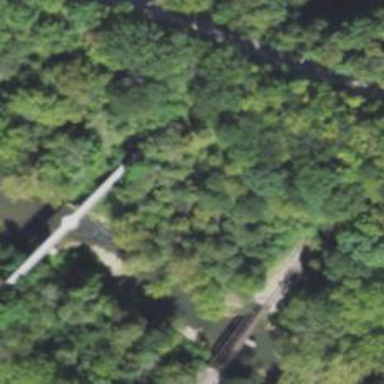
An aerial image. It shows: Abandoned railway bridge crossing over shared cycleway.